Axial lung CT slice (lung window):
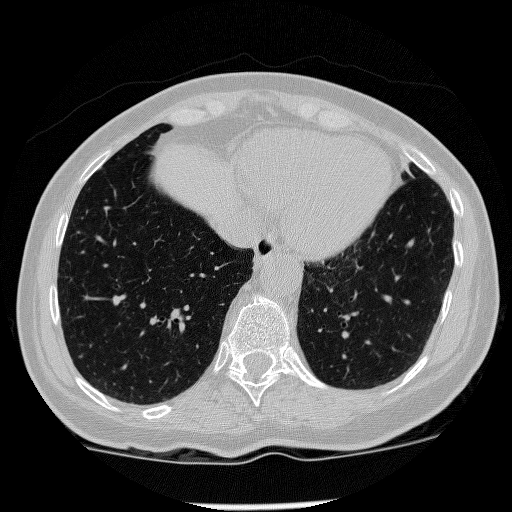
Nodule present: no